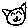
Label: cat